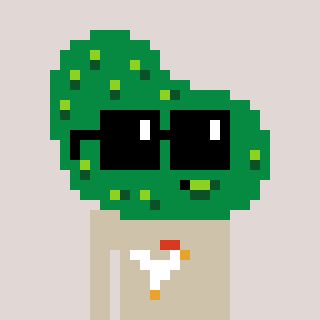
a pixel art character with square black sunglasses, a pickle-shaped head and a bege-colored body on a warm background